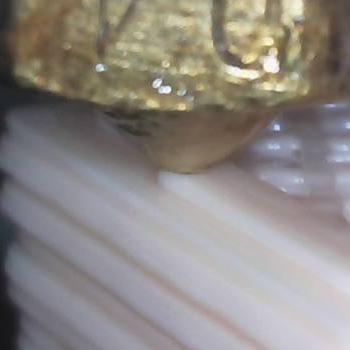
Flow rate: 168%